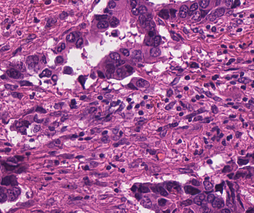
Tumor epithelial tissue: yes
Tumor-associated stroma tissue: yes
Normal tissue: no